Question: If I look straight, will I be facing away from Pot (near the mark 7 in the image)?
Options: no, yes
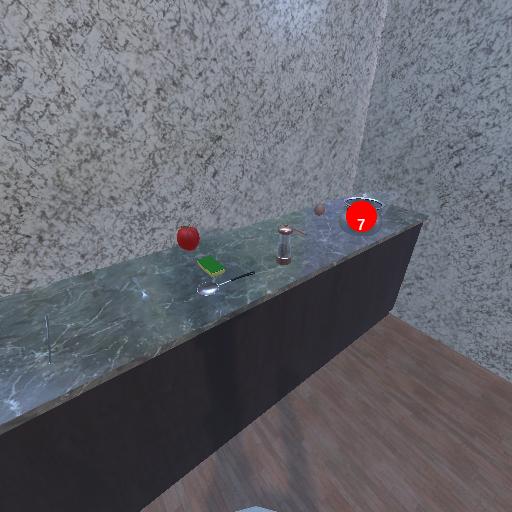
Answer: no